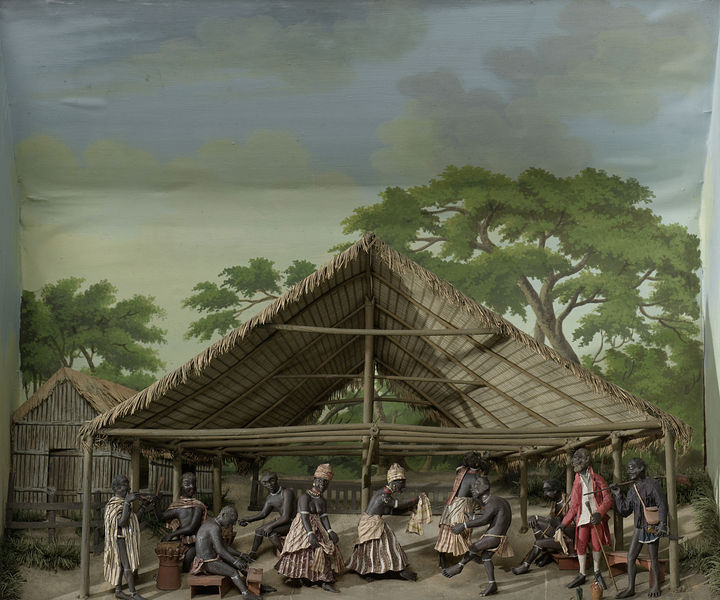
Titel: Diorama van een slavendans
Künstler: Gerrit Schouten
Standort: Amsterdam
Institution: Rijksmuseum
Schlagwörter: noir, maison, toit, travail, construction, beaute, batiment, afrique, case, technologie, esclavage, progres